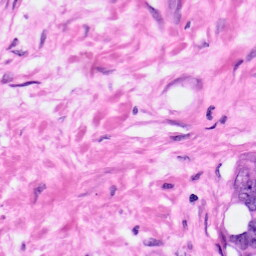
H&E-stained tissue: Pancreatic